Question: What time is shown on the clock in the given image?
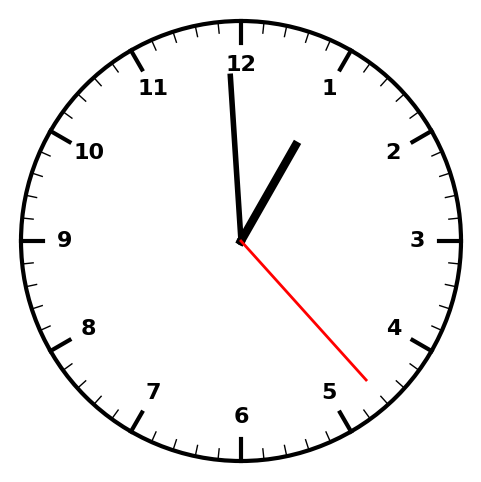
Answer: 12:59:23